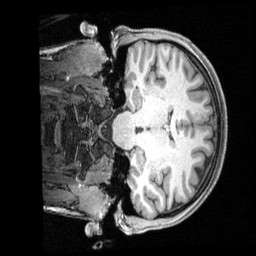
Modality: T1w
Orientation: coronal
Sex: female
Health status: ill
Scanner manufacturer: siemens
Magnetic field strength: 3 T
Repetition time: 2.4 s
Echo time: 0.00201 s